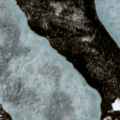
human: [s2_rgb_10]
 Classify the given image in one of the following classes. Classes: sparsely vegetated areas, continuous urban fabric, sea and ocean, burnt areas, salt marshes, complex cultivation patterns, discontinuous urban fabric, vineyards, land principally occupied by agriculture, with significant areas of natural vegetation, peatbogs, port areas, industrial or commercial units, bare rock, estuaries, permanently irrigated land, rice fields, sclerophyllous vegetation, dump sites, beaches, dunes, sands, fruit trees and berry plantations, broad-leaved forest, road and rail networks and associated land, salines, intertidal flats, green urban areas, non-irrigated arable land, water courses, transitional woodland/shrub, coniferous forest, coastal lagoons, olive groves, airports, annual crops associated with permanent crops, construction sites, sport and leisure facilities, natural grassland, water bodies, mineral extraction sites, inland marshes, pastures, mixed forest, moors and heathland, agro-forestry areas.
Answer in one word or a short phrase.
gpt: land principally occupied by agriculture, with significant areas of natural vegetation, coniferous forest, water bodies